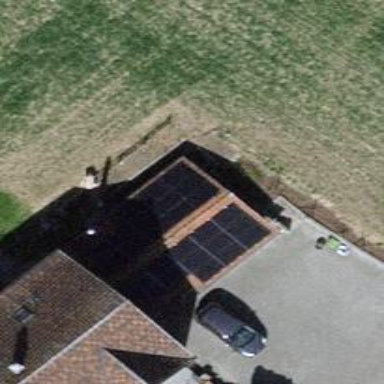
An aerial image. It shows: Solar power generator.